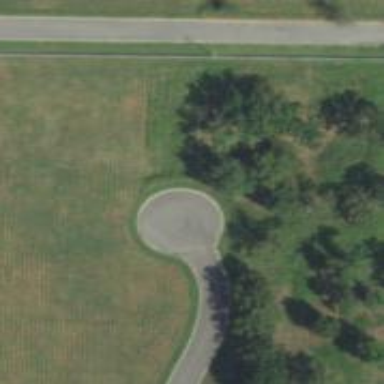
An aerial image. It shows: Turning circle on the road.